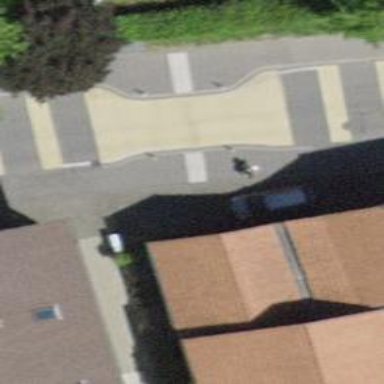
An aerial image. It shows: Uncontrolled crossing with surface markings on the road.